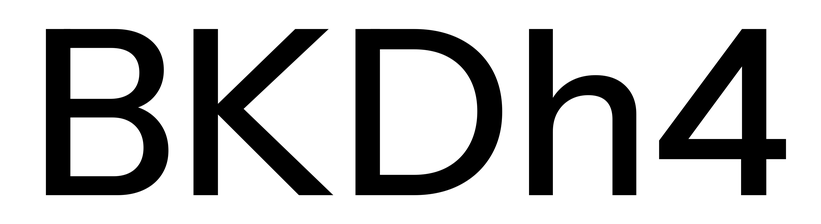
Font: InstrumentSans_Medium